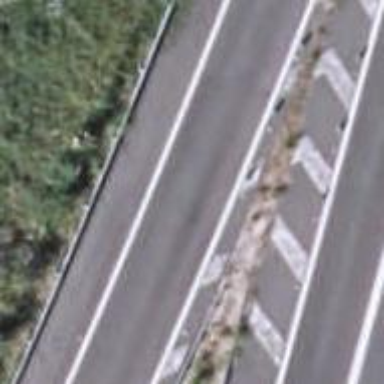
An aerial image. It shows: Motorroad with trunk link.